Question: I have a menu from Hongkiat. I want to add to my site for having a mobile menu, because the actual one displays a basic dropdown that i don't like.
But this throws me error, something with 'height':

Here is the fiddle: <URL>
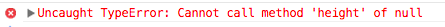
Answer: jQuery missing, updated <URL>
'''
$(function() {
----
menu = $('ul.clearfix2');
----
});
'''